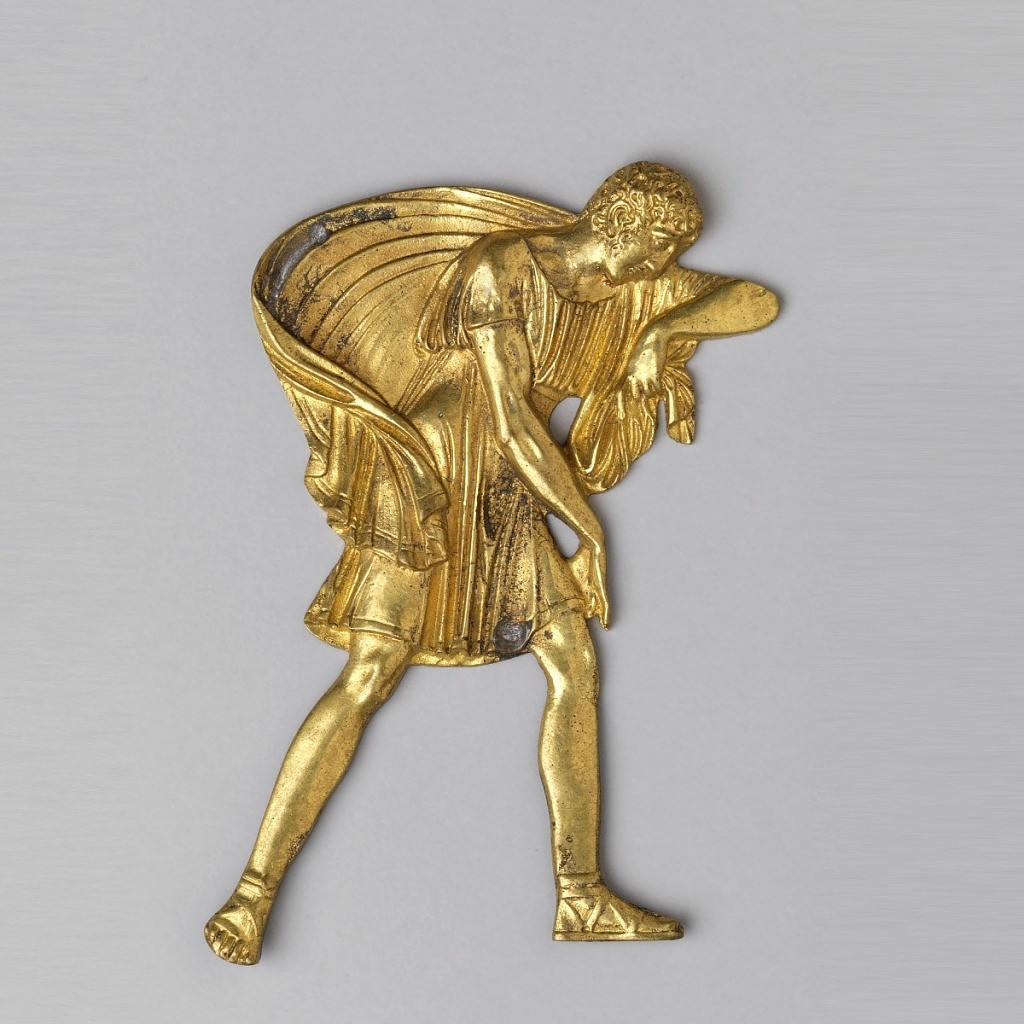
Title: Mount
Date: ca. 1810
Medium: Cast and gilt bronze
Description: Furniture mount in the shape of a male figure walking into the wind with robes billowing.